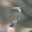
Label: 7